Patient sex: M
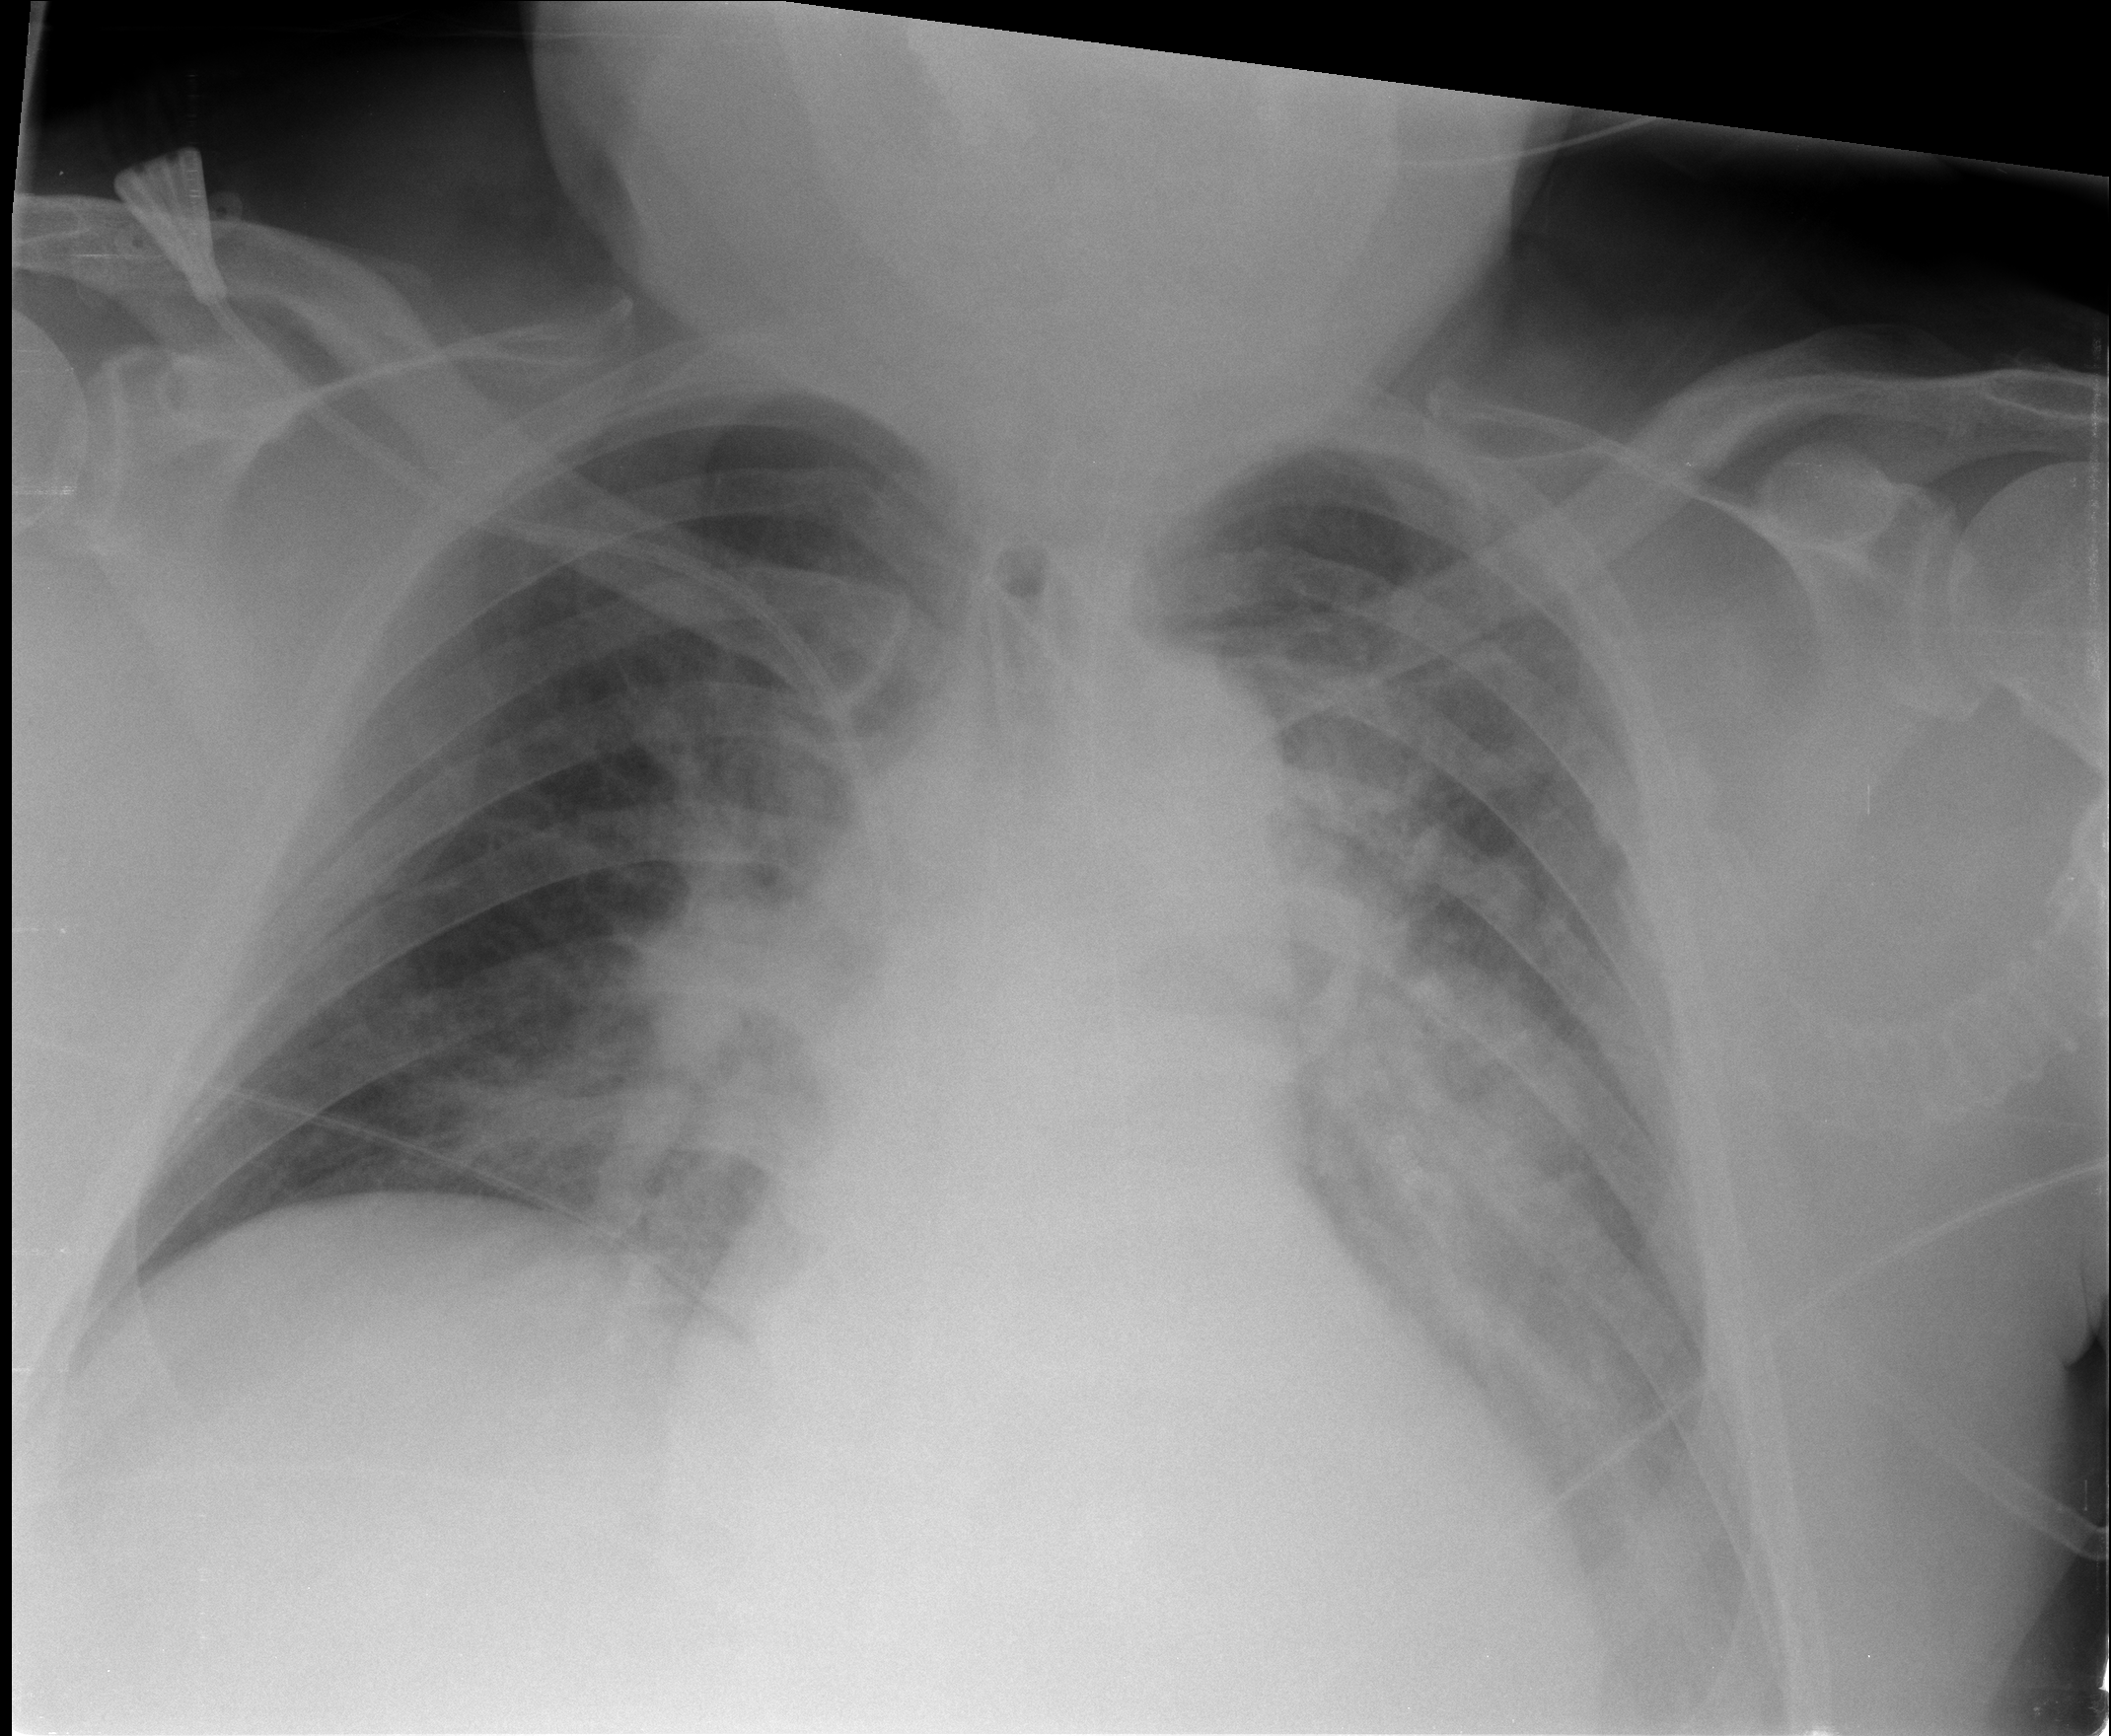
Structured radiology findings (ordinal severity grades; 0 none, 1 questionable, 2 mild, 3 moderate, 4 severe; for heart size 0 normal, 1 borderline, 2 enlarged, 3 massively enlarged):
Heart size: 2
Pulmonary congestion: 3
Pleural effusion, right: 0
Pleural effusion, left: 2
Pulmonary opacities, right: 2
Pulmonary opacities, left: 3
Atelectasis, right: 2
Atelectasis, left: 3